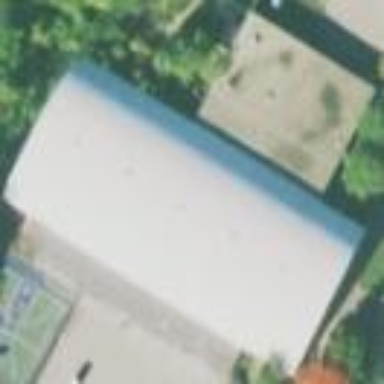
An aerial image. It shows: Building that houses ice rink for leisurely ice hockey and ice skating.